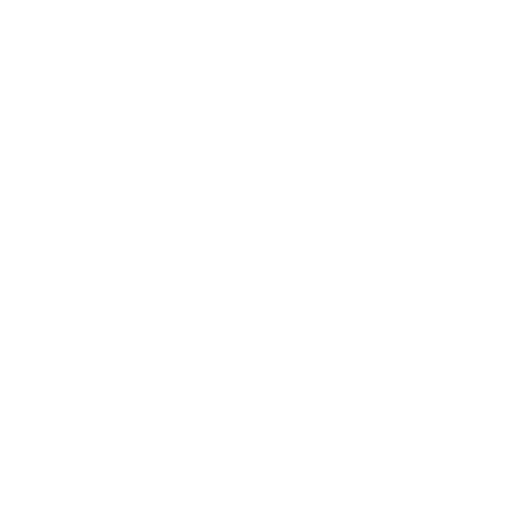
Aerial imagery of island in Alaska named East Clump containing only unknown